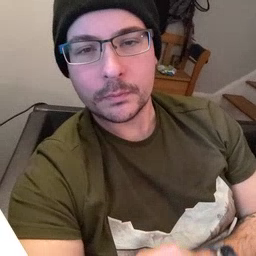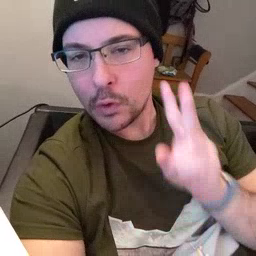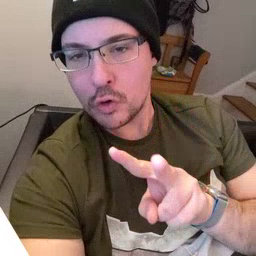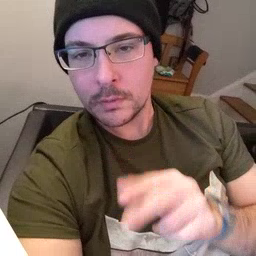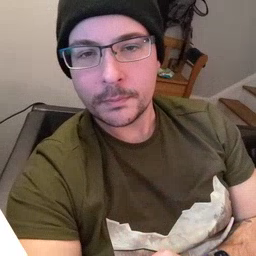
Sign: look